Aerial crown-view tile of a tropical tree (Barro Colorado Island, Panama), acquired 20250124:
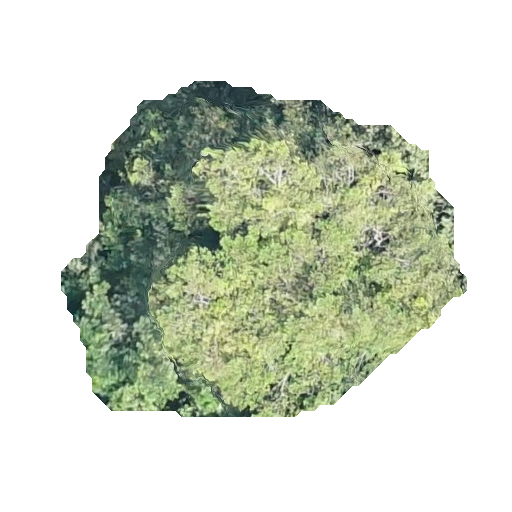
Species: Terminalia amazonia
GBIF accepted scientific name: Terminalia amazonica
Crown area: 150.04 m²